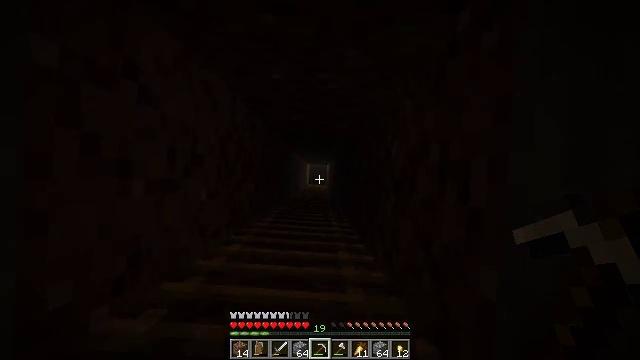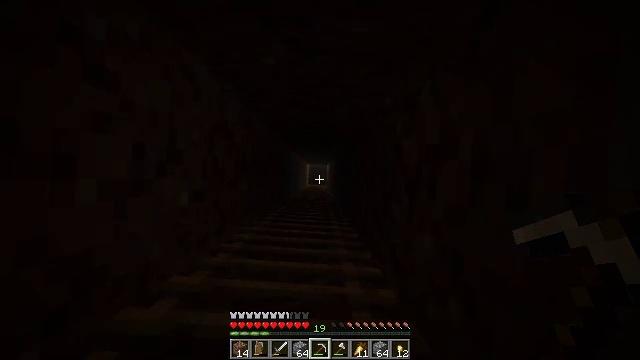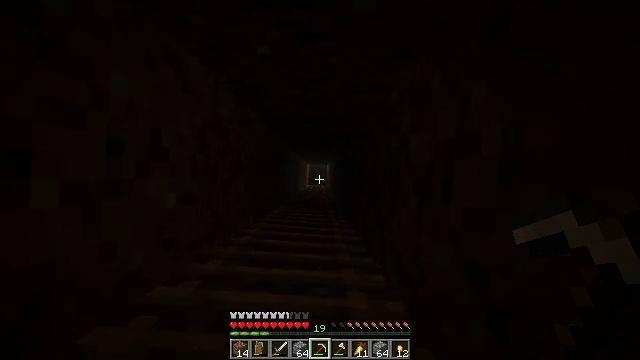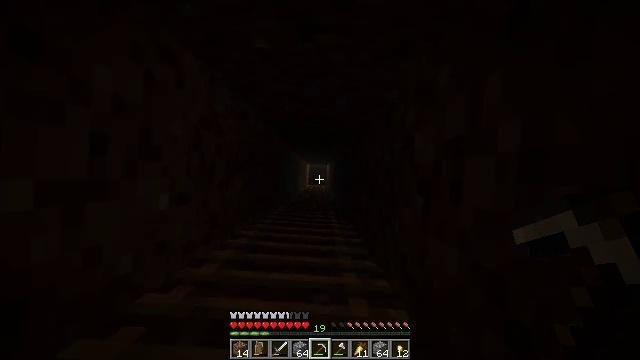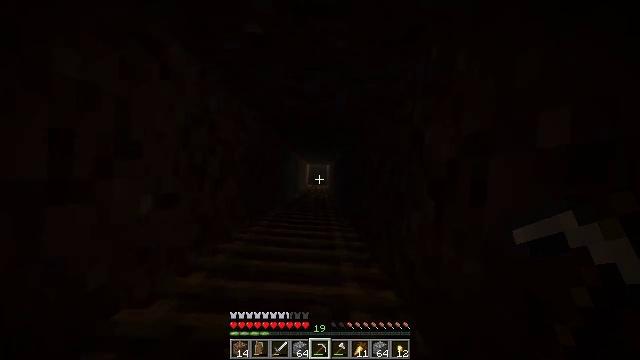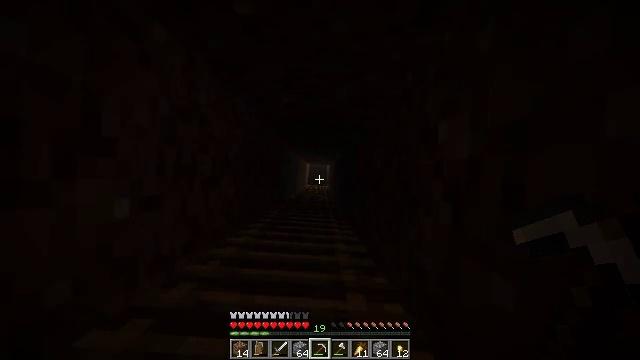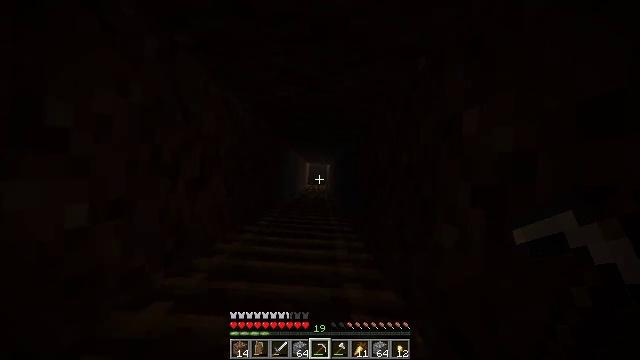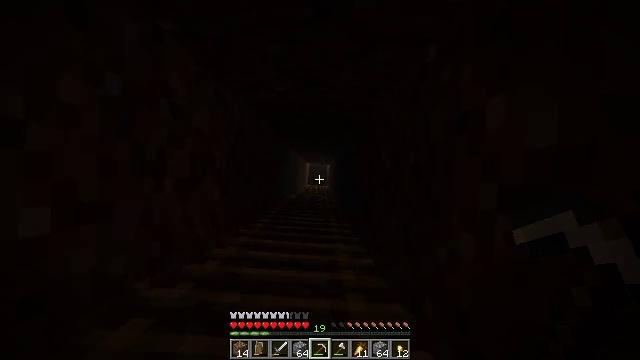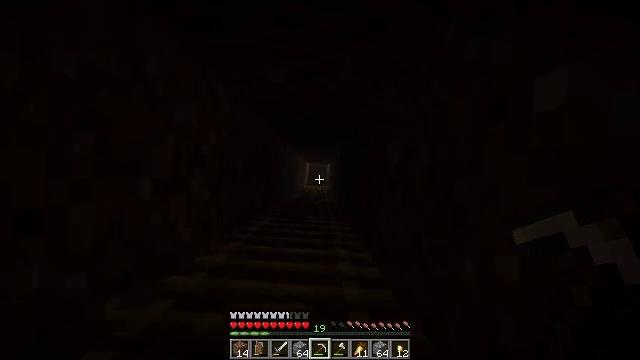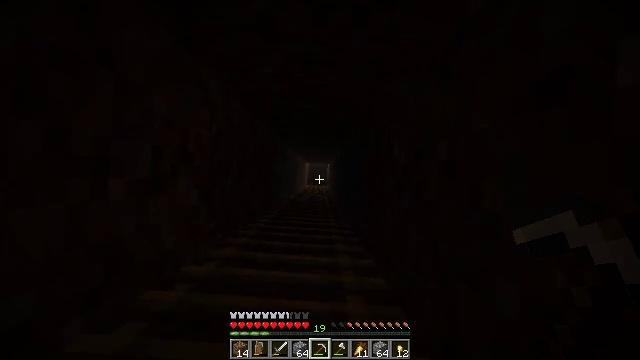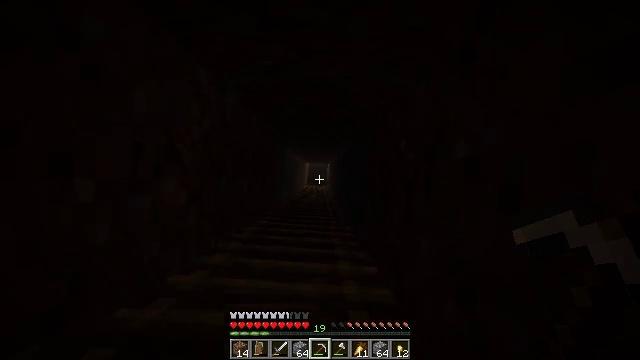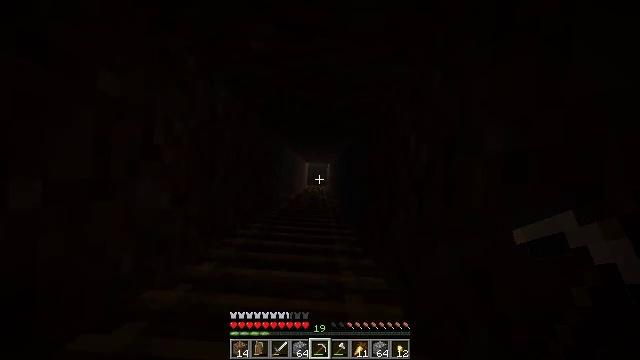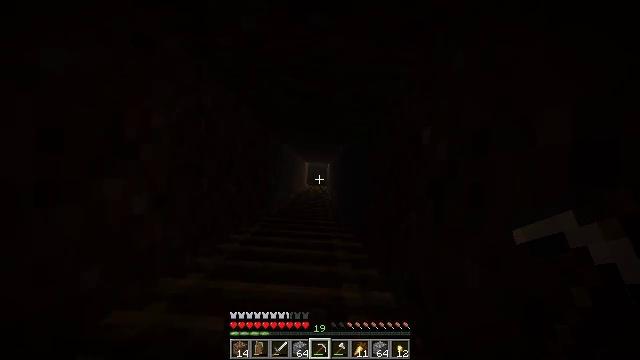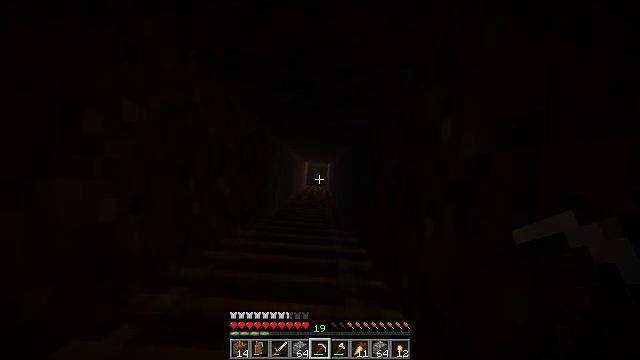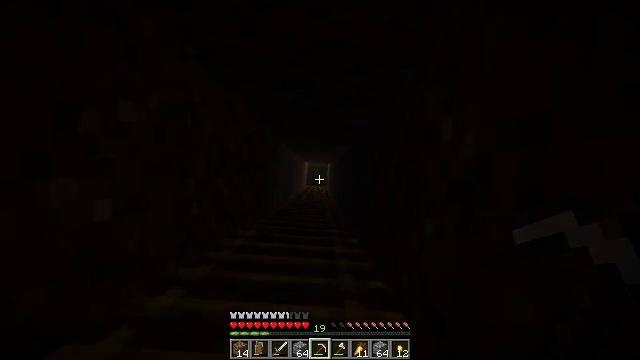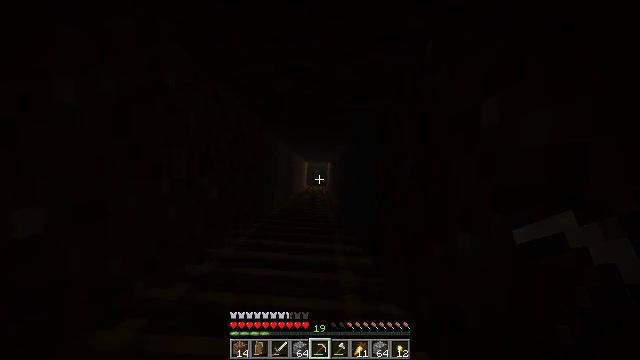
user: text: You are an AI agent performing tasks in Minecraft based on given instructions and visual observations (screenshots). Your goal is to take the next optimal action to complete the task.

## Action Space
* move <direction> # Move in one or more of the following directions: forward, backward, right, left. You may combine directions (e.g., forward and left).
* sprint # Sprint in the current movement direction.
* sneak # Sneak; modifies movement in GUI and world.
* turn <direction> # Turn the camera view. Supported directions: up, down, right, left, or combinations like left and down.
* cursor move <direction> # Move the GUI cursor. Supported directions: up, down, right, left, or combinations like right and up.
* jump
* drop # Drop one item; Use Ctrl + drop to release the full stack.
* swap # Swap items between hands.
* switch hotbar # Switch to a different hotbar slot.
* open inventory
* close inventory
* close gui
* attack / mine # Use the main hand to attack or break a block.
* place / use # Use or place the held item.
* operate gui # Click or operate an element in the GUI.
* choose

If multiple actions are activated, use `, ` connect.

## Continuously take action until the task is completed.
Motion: motion action
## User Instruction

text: Craft the iron block using nine iron ingots.
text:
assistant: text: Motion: move forward
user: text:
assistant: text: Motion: move forward
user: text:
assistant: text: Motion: move forward
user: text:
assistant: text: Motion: move forward
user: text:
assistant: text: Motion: move forward
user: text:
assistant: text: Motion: move forward
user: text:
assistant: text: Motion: move forward
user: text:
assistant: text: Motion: move forward
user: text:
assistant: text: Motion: move forward
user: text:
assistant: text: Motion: move forward
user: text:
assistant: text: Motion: move forward
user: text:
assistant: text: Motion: move forward
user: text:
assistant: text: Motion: move forward
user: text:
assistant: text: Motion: move forward
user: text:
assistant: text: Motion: move forward
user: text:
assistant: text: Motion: move forward
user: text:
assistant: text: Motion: move forward
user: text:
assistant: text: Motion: move forward
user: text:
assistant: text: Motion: move forward
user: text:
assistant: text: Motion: move forward
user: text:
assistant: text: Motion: move forward
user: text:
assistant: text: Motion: move forward
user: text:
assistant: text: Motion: move forward
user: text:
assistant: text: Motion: move forward
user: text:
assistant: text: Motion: move forward
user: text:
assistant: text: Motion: move forward
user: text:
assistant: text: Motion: move forward
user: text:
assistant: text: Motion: move forward
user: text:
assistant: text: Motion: move forward
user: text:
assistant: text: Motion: move forward